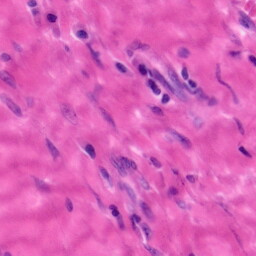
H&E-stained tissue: Tonsil